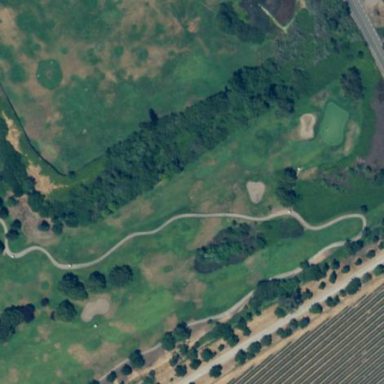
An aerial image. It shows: Rough grass surface in golf course setting.